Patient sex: M
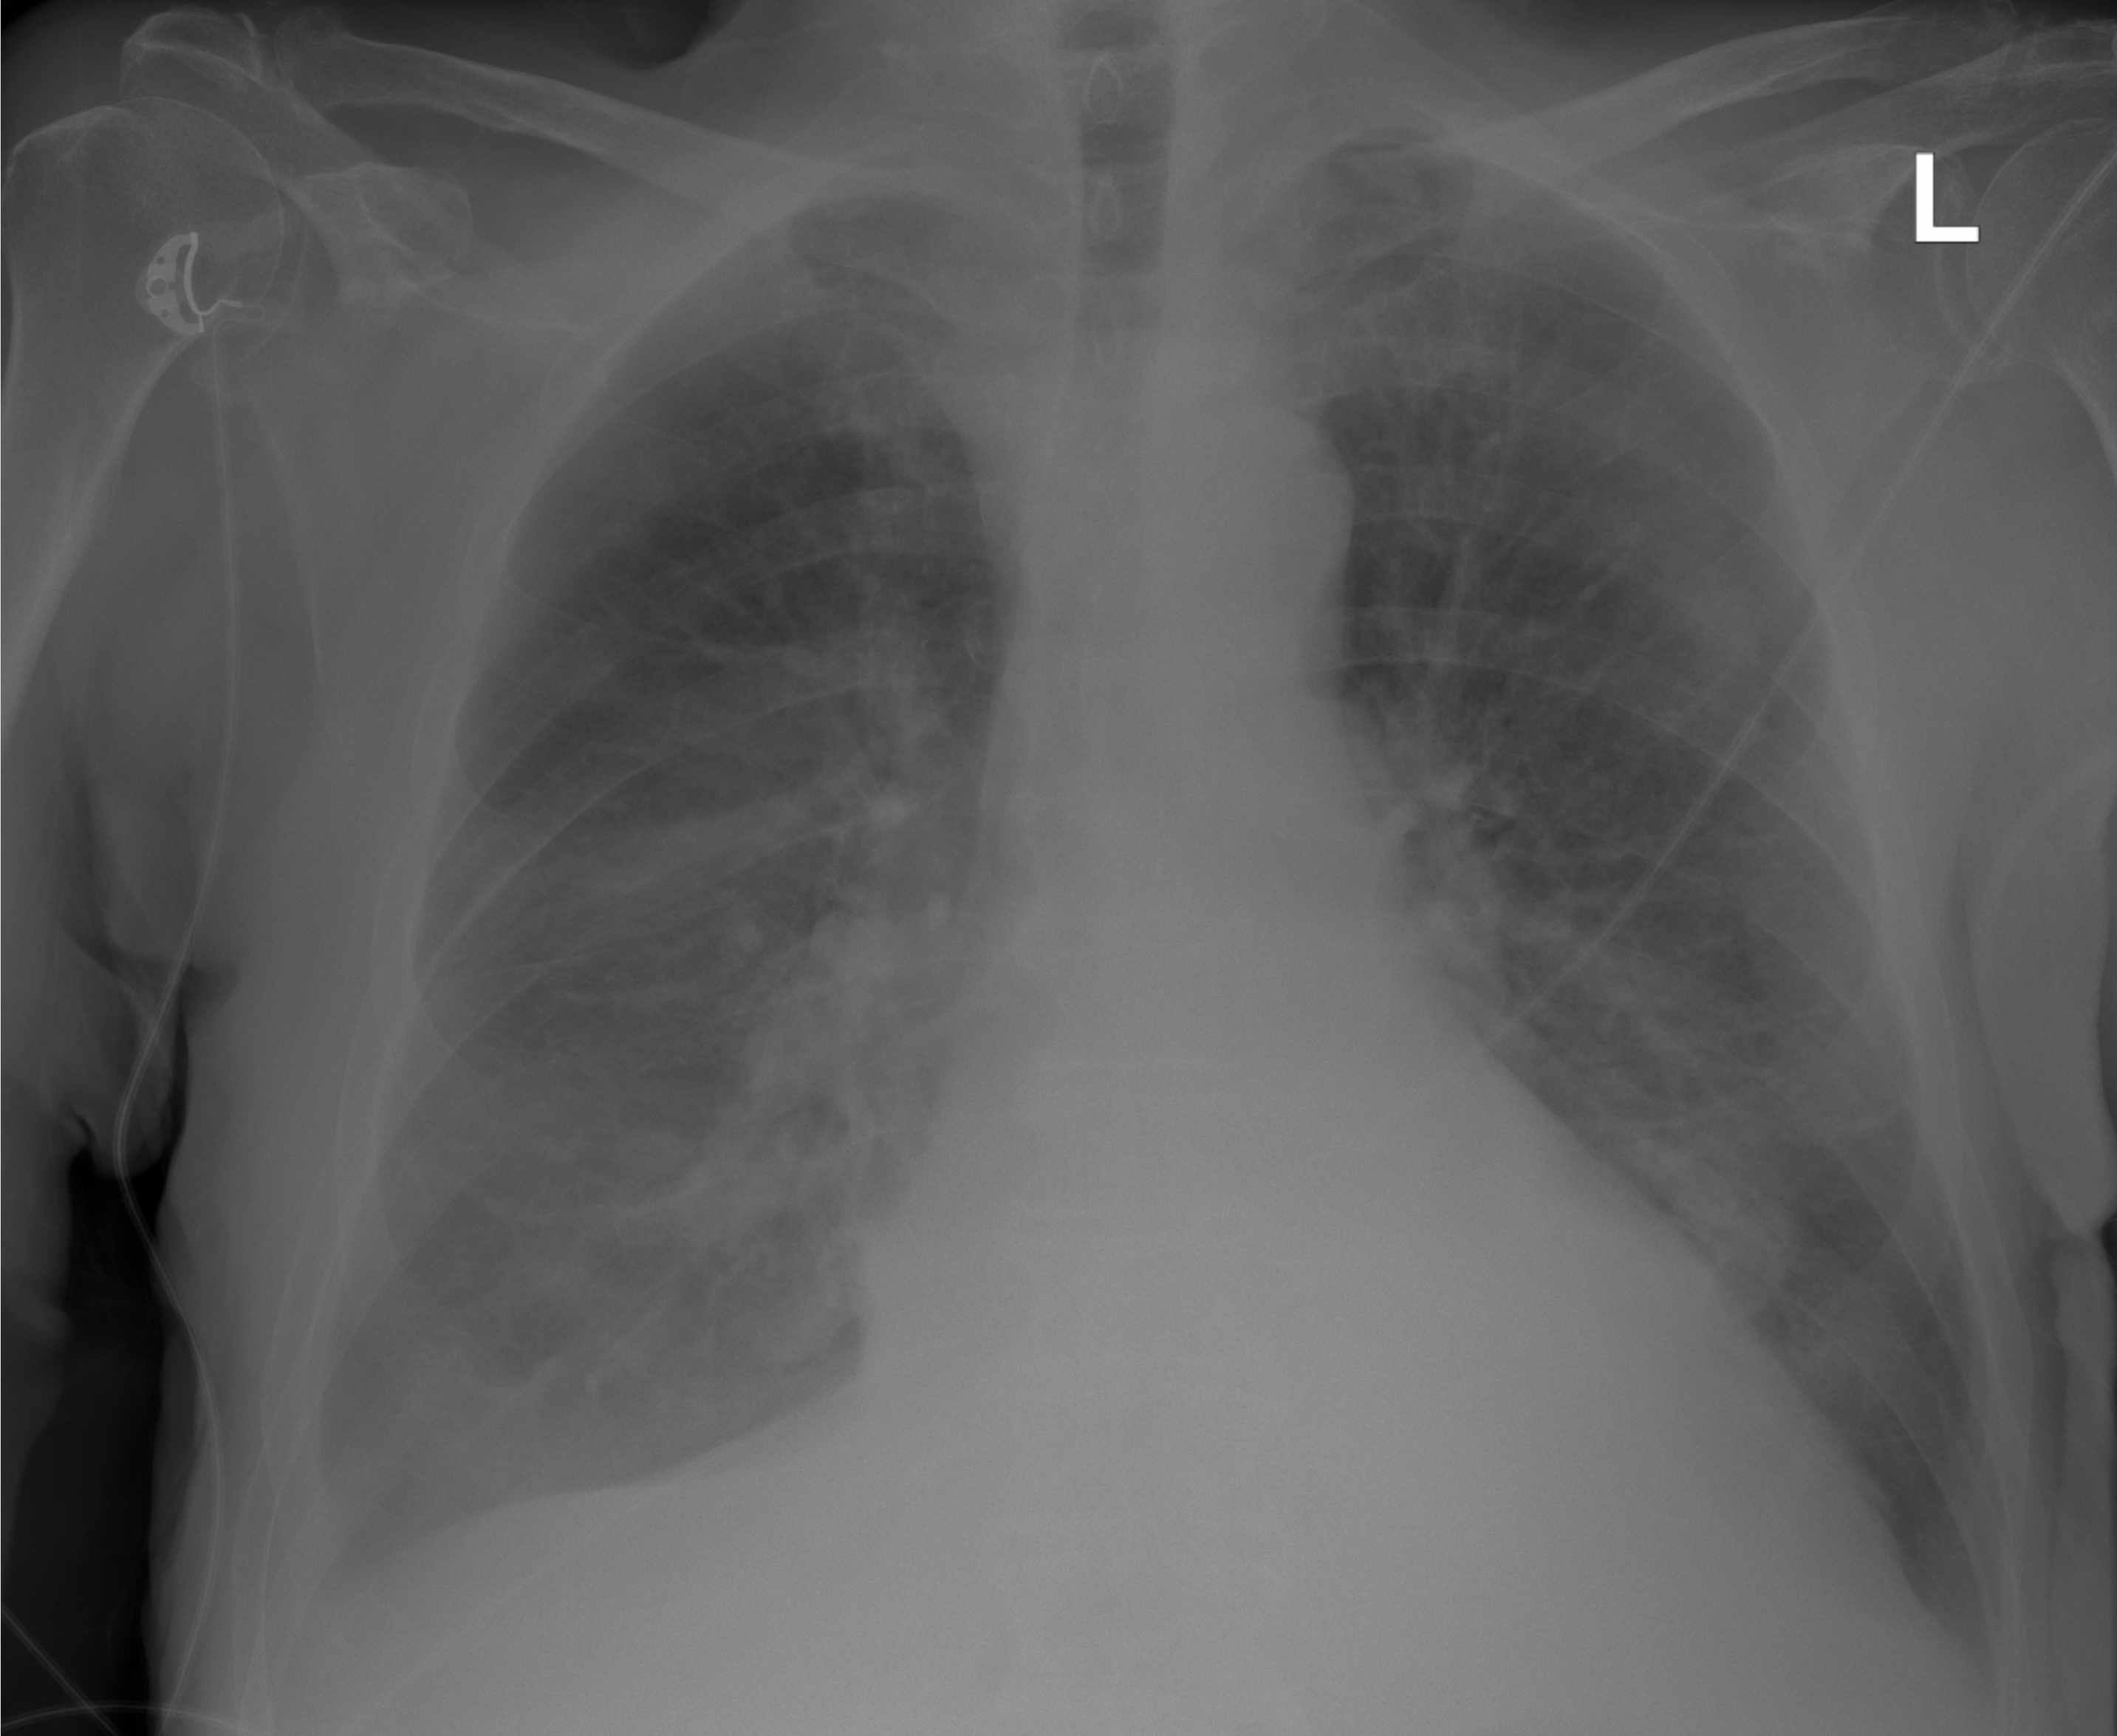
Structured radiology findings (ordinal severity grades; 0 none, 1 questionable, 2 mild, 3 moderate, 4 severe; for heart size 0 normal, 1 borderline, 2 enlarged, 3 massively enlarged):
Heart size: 1
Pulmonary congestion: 2
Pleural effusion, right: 2
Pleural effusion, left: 0
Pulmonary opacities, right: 0
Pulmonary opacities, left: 0
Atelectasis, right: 2
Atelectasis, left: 2